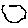
Label: hexagon